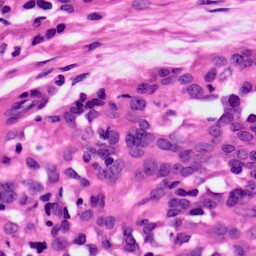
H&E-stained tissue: Ovarian